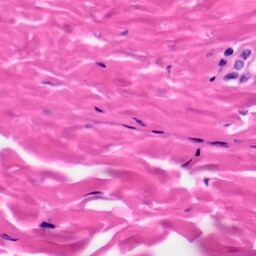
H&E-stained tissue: Skin